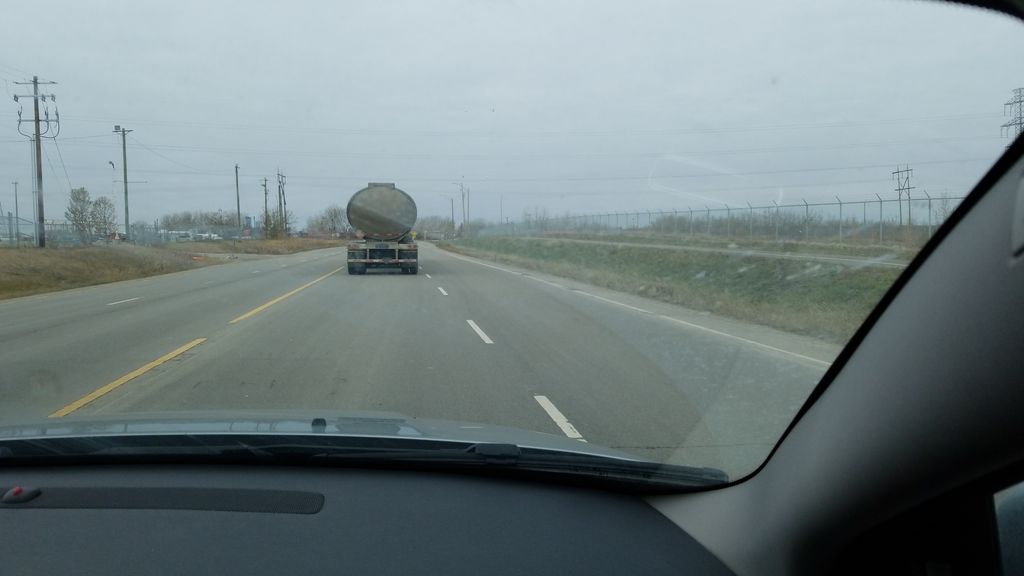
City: edmonton